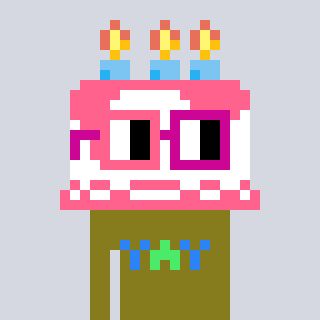
a pixel art character with square pink and red glasses, a cake-shaped head and a gunk-colored body on a cool background